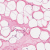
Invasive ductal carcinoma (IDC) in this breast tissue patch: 0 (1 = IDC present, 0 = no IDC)